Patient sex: M
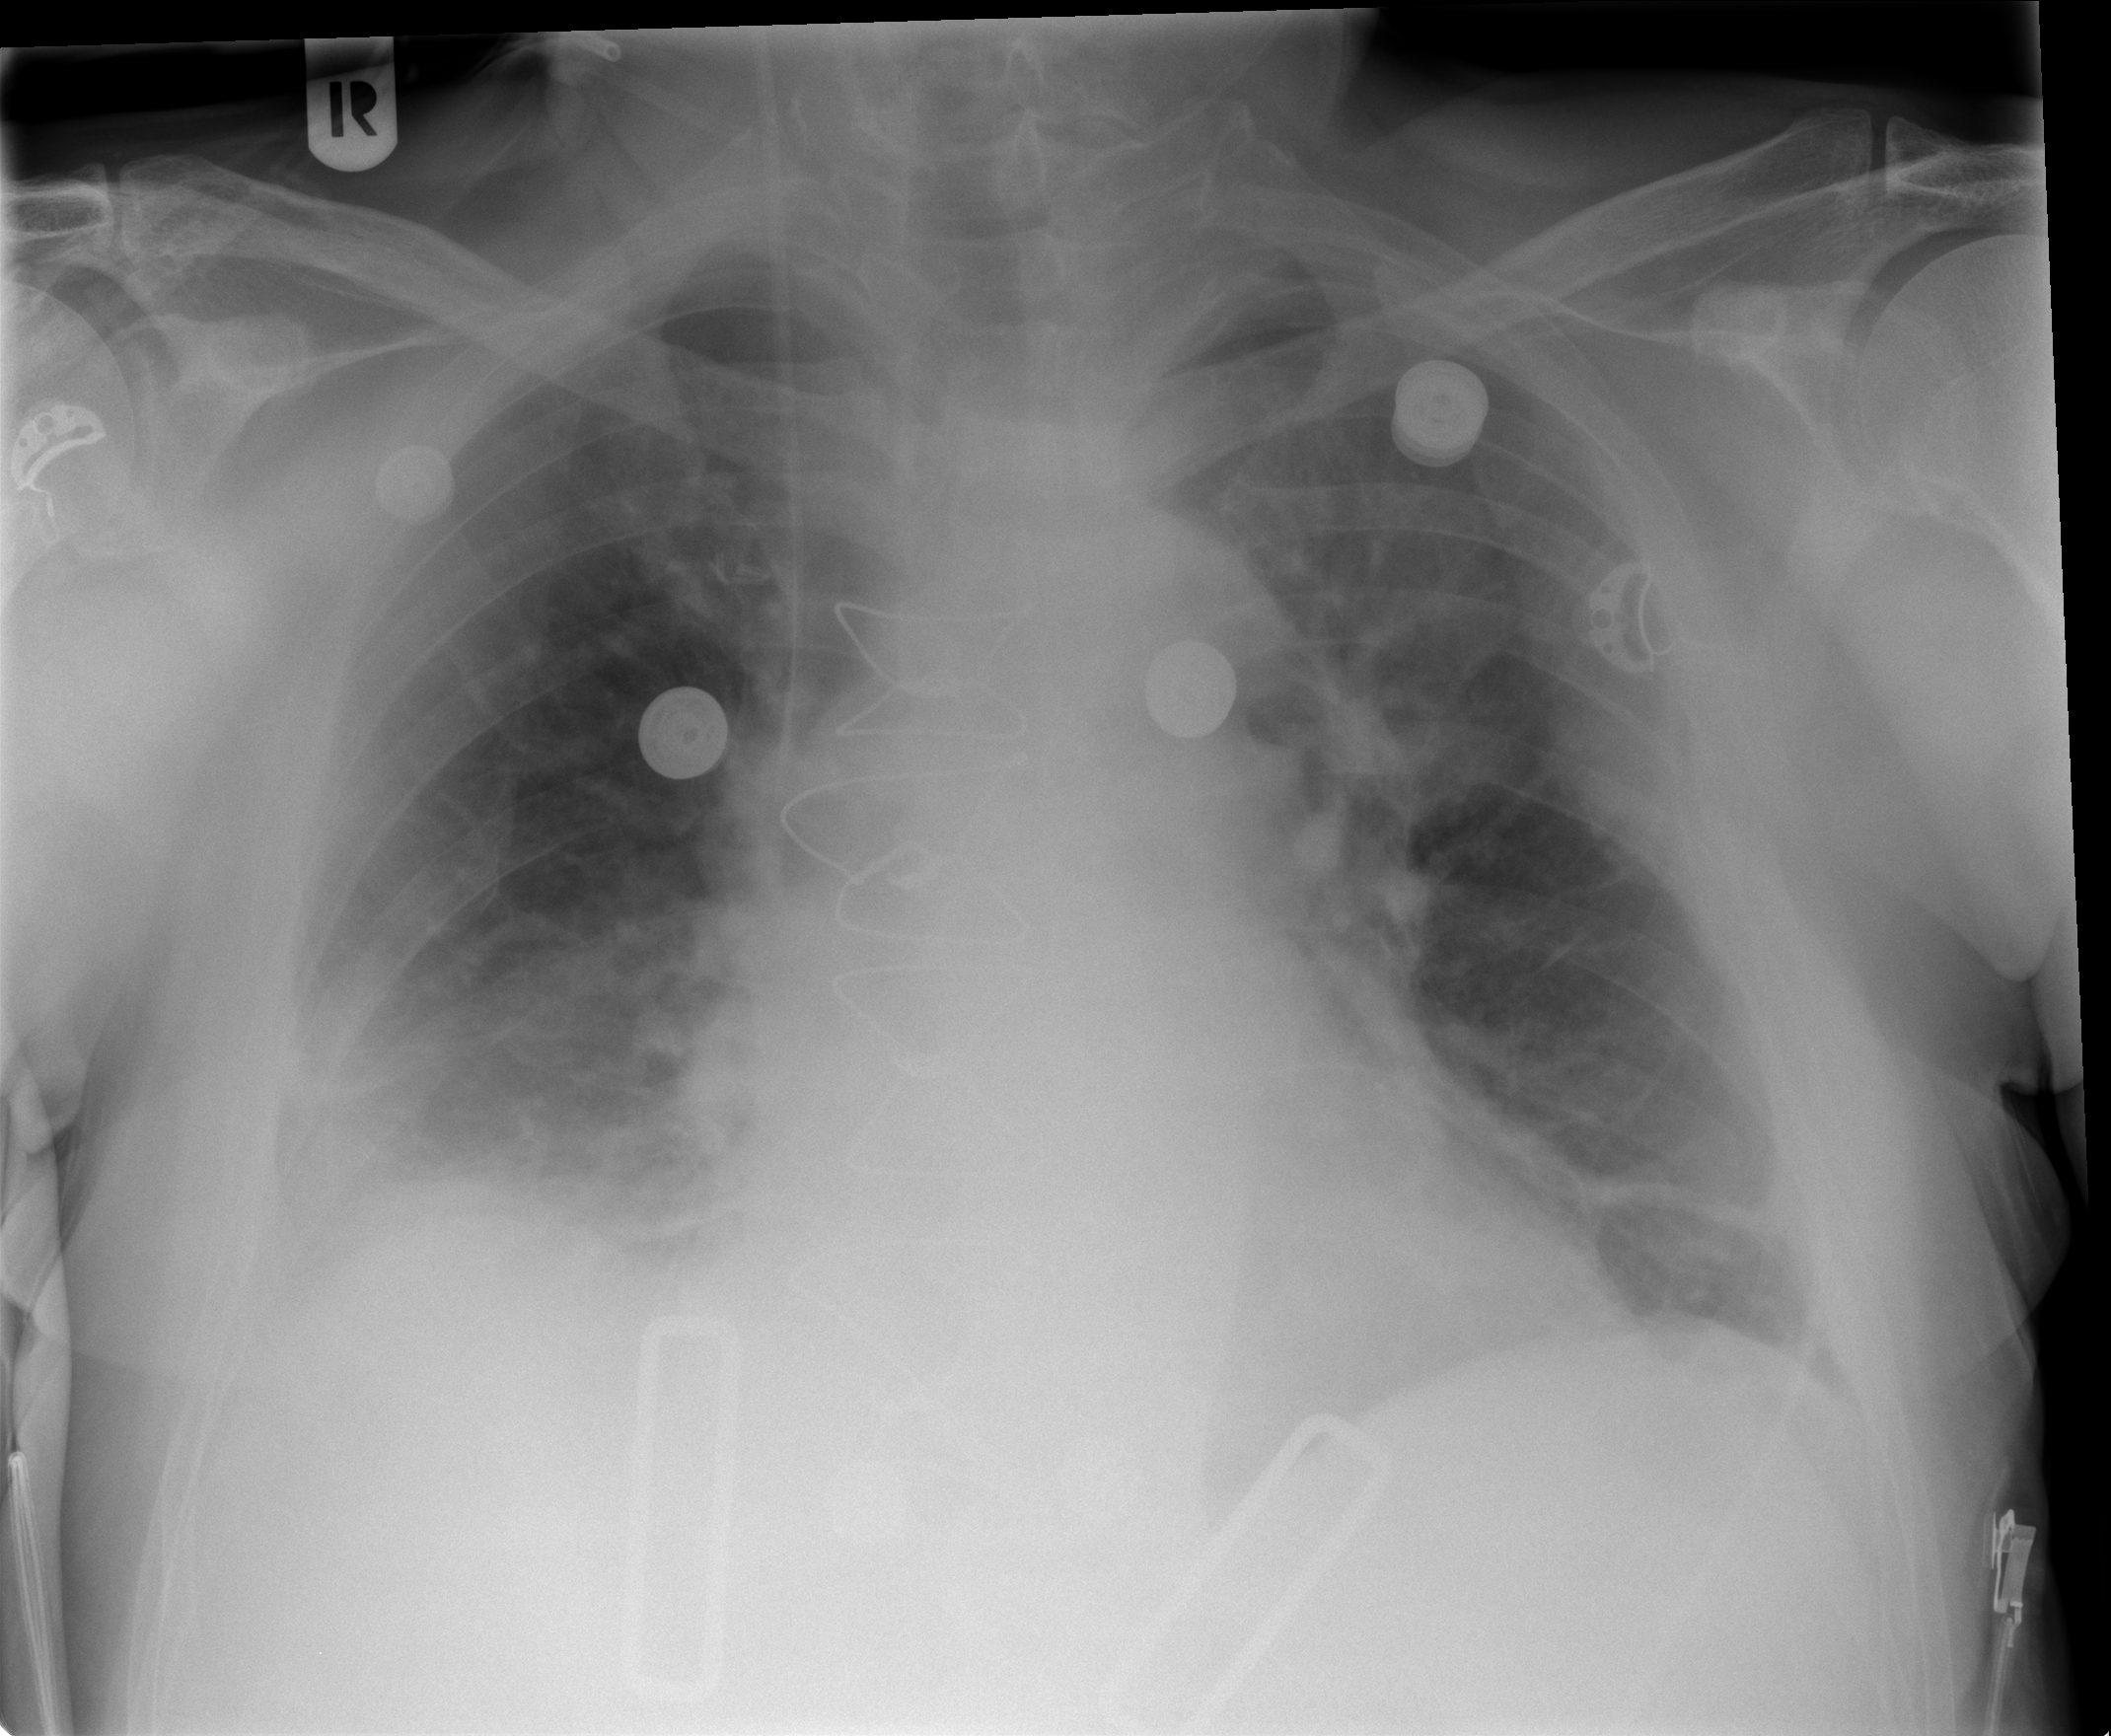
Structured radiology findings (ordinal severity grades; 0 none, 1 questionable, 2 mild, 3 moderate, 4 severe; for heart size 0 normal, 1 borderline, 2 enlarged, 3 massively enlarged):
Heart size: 0
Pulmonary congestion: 2
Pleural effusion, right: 2
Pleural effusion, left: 0
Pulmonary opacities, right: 2
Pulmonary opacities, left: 2
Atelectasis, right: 2
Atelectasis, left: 2